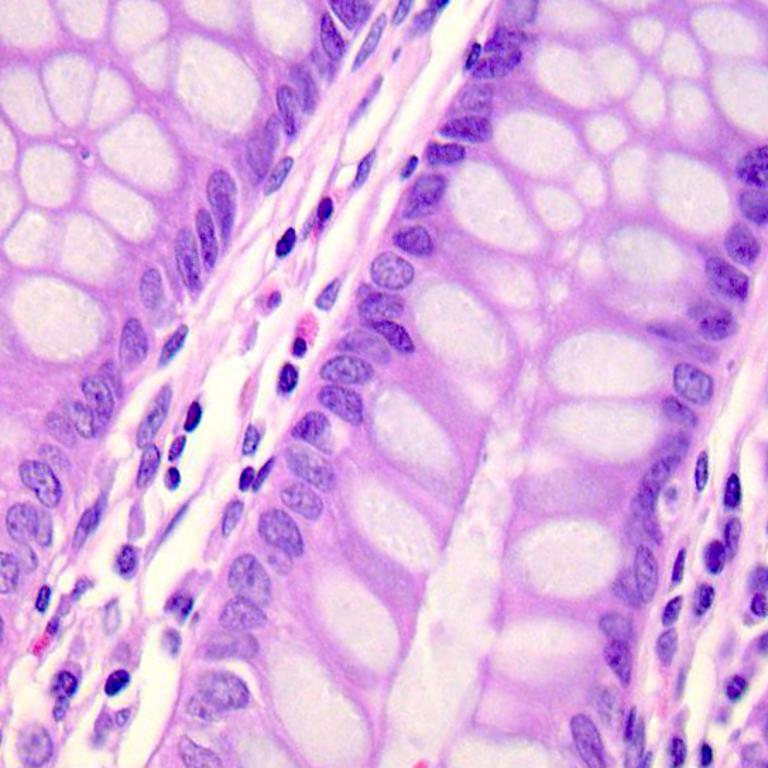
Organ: colon
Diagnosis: benign